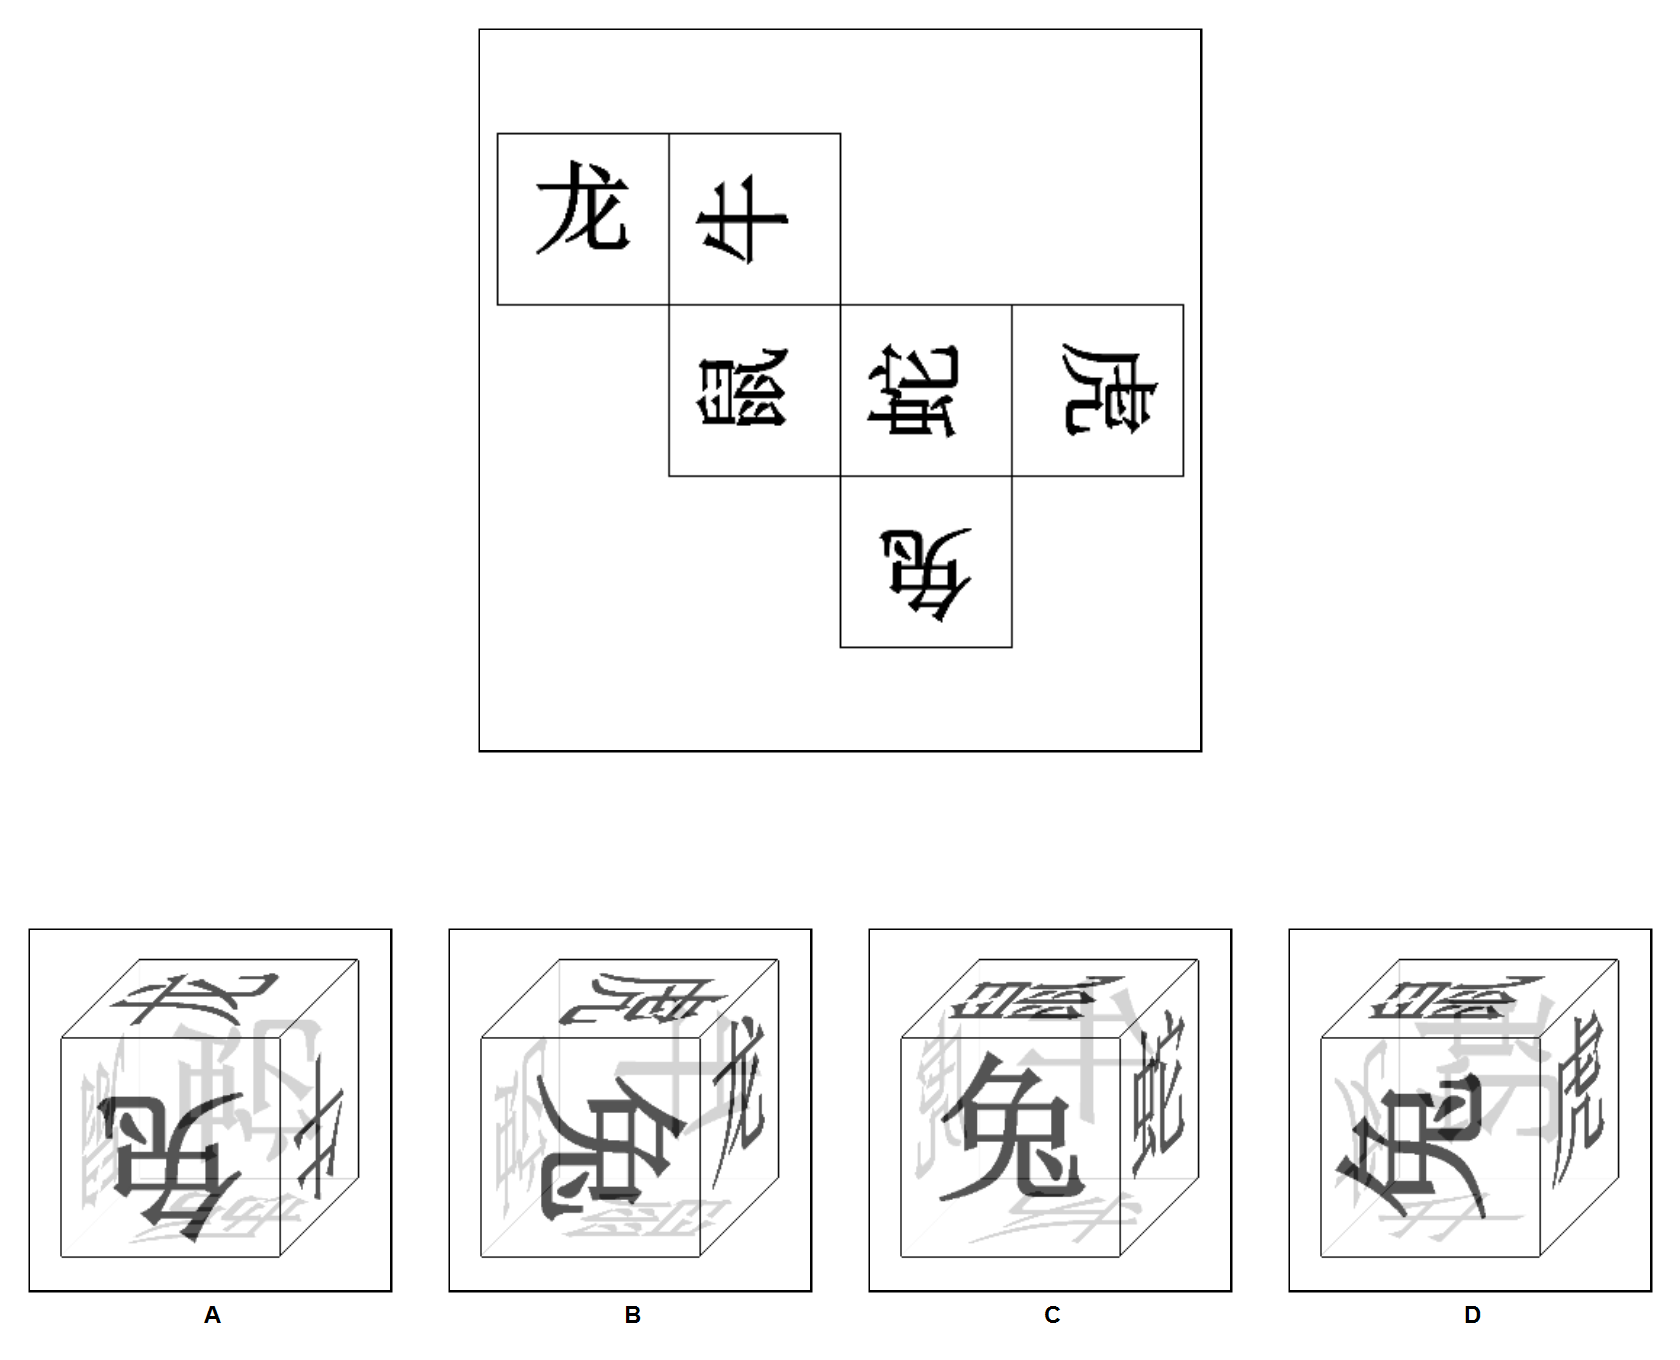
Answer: B